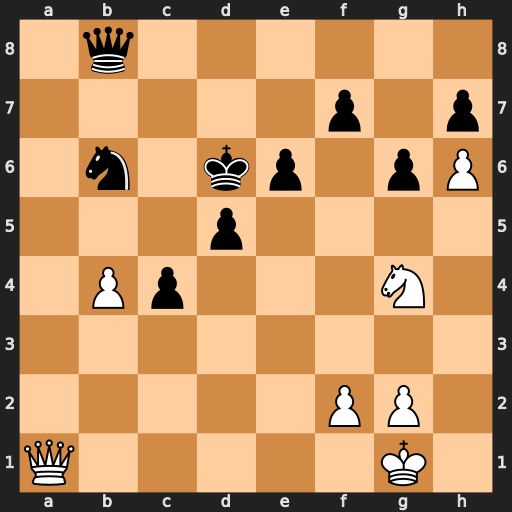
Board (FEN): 1q6/5p1p/1n1kp1pP/3p4/1Pp3N1/8/5PP1/Q5K1
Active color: w
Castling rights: -
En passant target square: -
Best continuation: Qe5+ Kc6 Qxb8